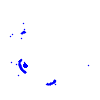
Particle: electron